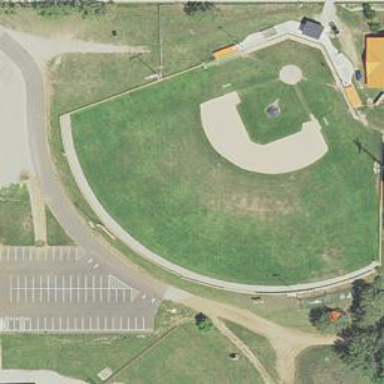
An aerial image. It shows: Baseball pitch for leisure land.